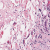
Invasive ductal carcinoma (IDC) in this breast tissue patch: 1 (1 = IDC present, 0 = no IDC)